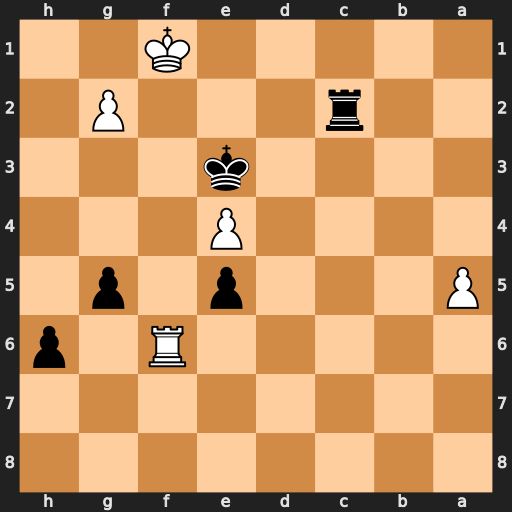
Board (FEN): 8/8/5R1p/P3p1p1/4P3/4k3/2r3P1/5K2
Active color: b
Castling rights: -
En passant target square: -
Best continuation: Rc1#